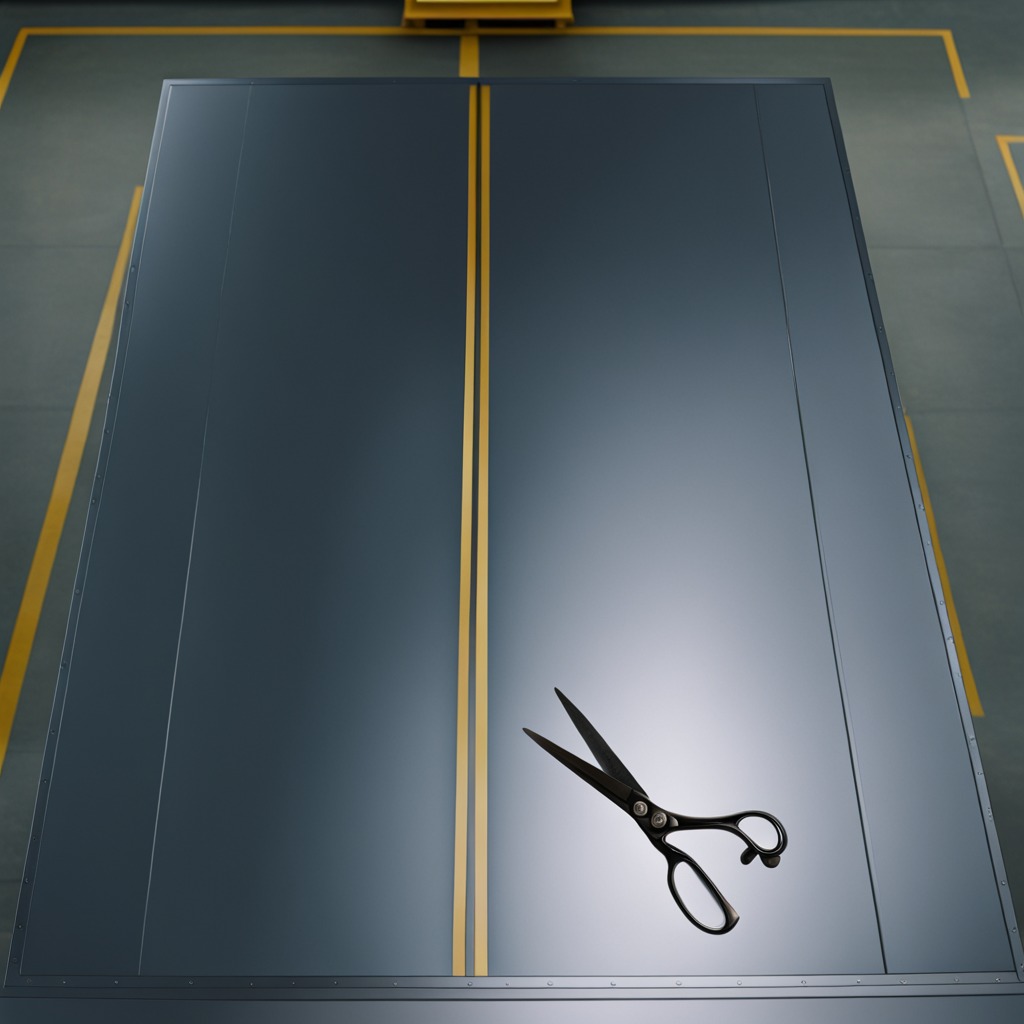
A scissor lies on a toolbox surface in an airplane hangar workshop 8K.